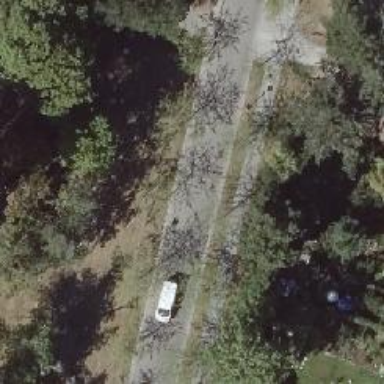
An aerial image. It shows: Avenue lined with broadleaved deciduous trees.